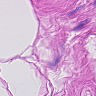
Metastatic tissue present: no